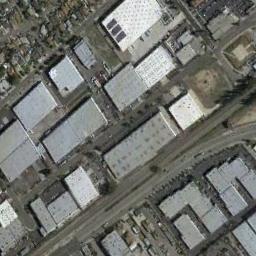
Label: industrial_area